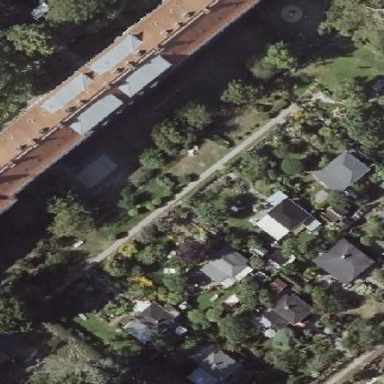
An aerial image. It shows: Plot in the allotments.